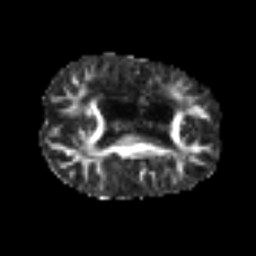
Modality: FA
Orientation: axial
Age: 31
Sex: female
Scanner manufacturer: siemens
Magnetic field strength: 3 T
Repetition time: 6.1 s
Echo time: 0.101 s